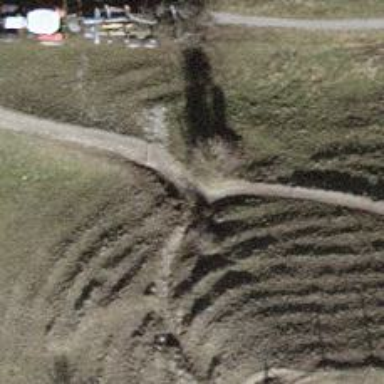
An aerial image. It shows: Pebblestone path.